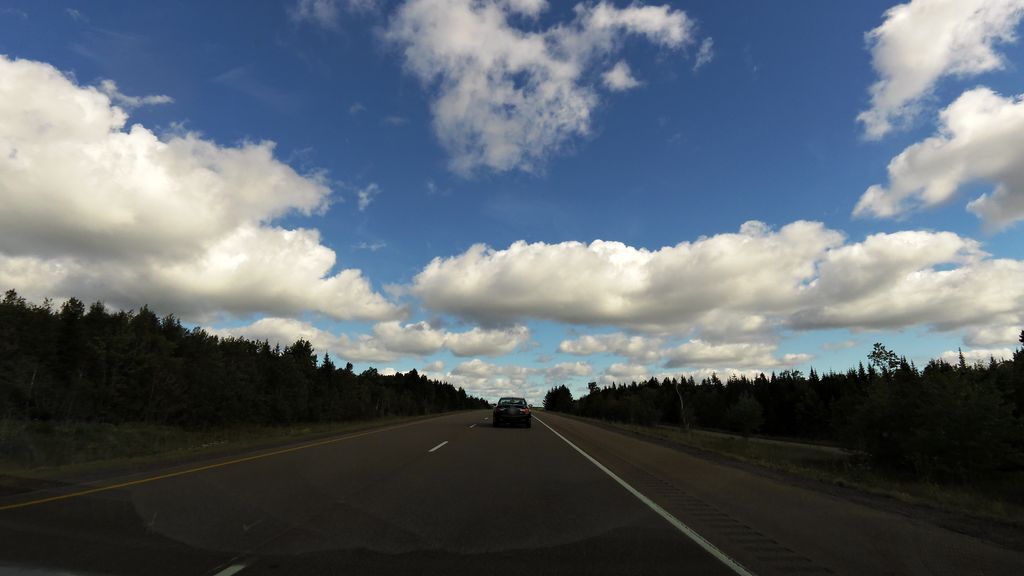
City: charlottetown